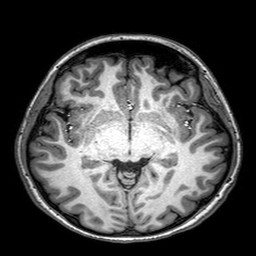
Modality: T1w
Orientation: coronal
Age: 20
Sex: female
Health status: healthy
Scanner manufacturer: philips
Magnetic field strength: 3 T